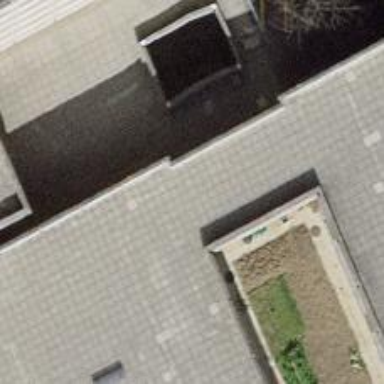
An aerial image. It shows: View of roof of building.